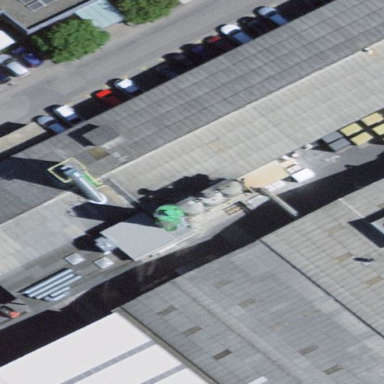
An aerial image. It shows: Industrial building.